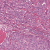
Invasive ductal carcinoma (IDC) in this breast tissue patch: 1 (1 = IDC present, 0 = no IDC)